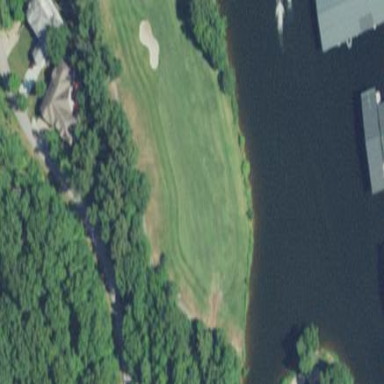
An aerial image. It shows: Golf fairway surrounded by grass.